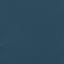
Land use / land cover class: SeaLake